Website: bh-photo
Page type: stored-credit-cards
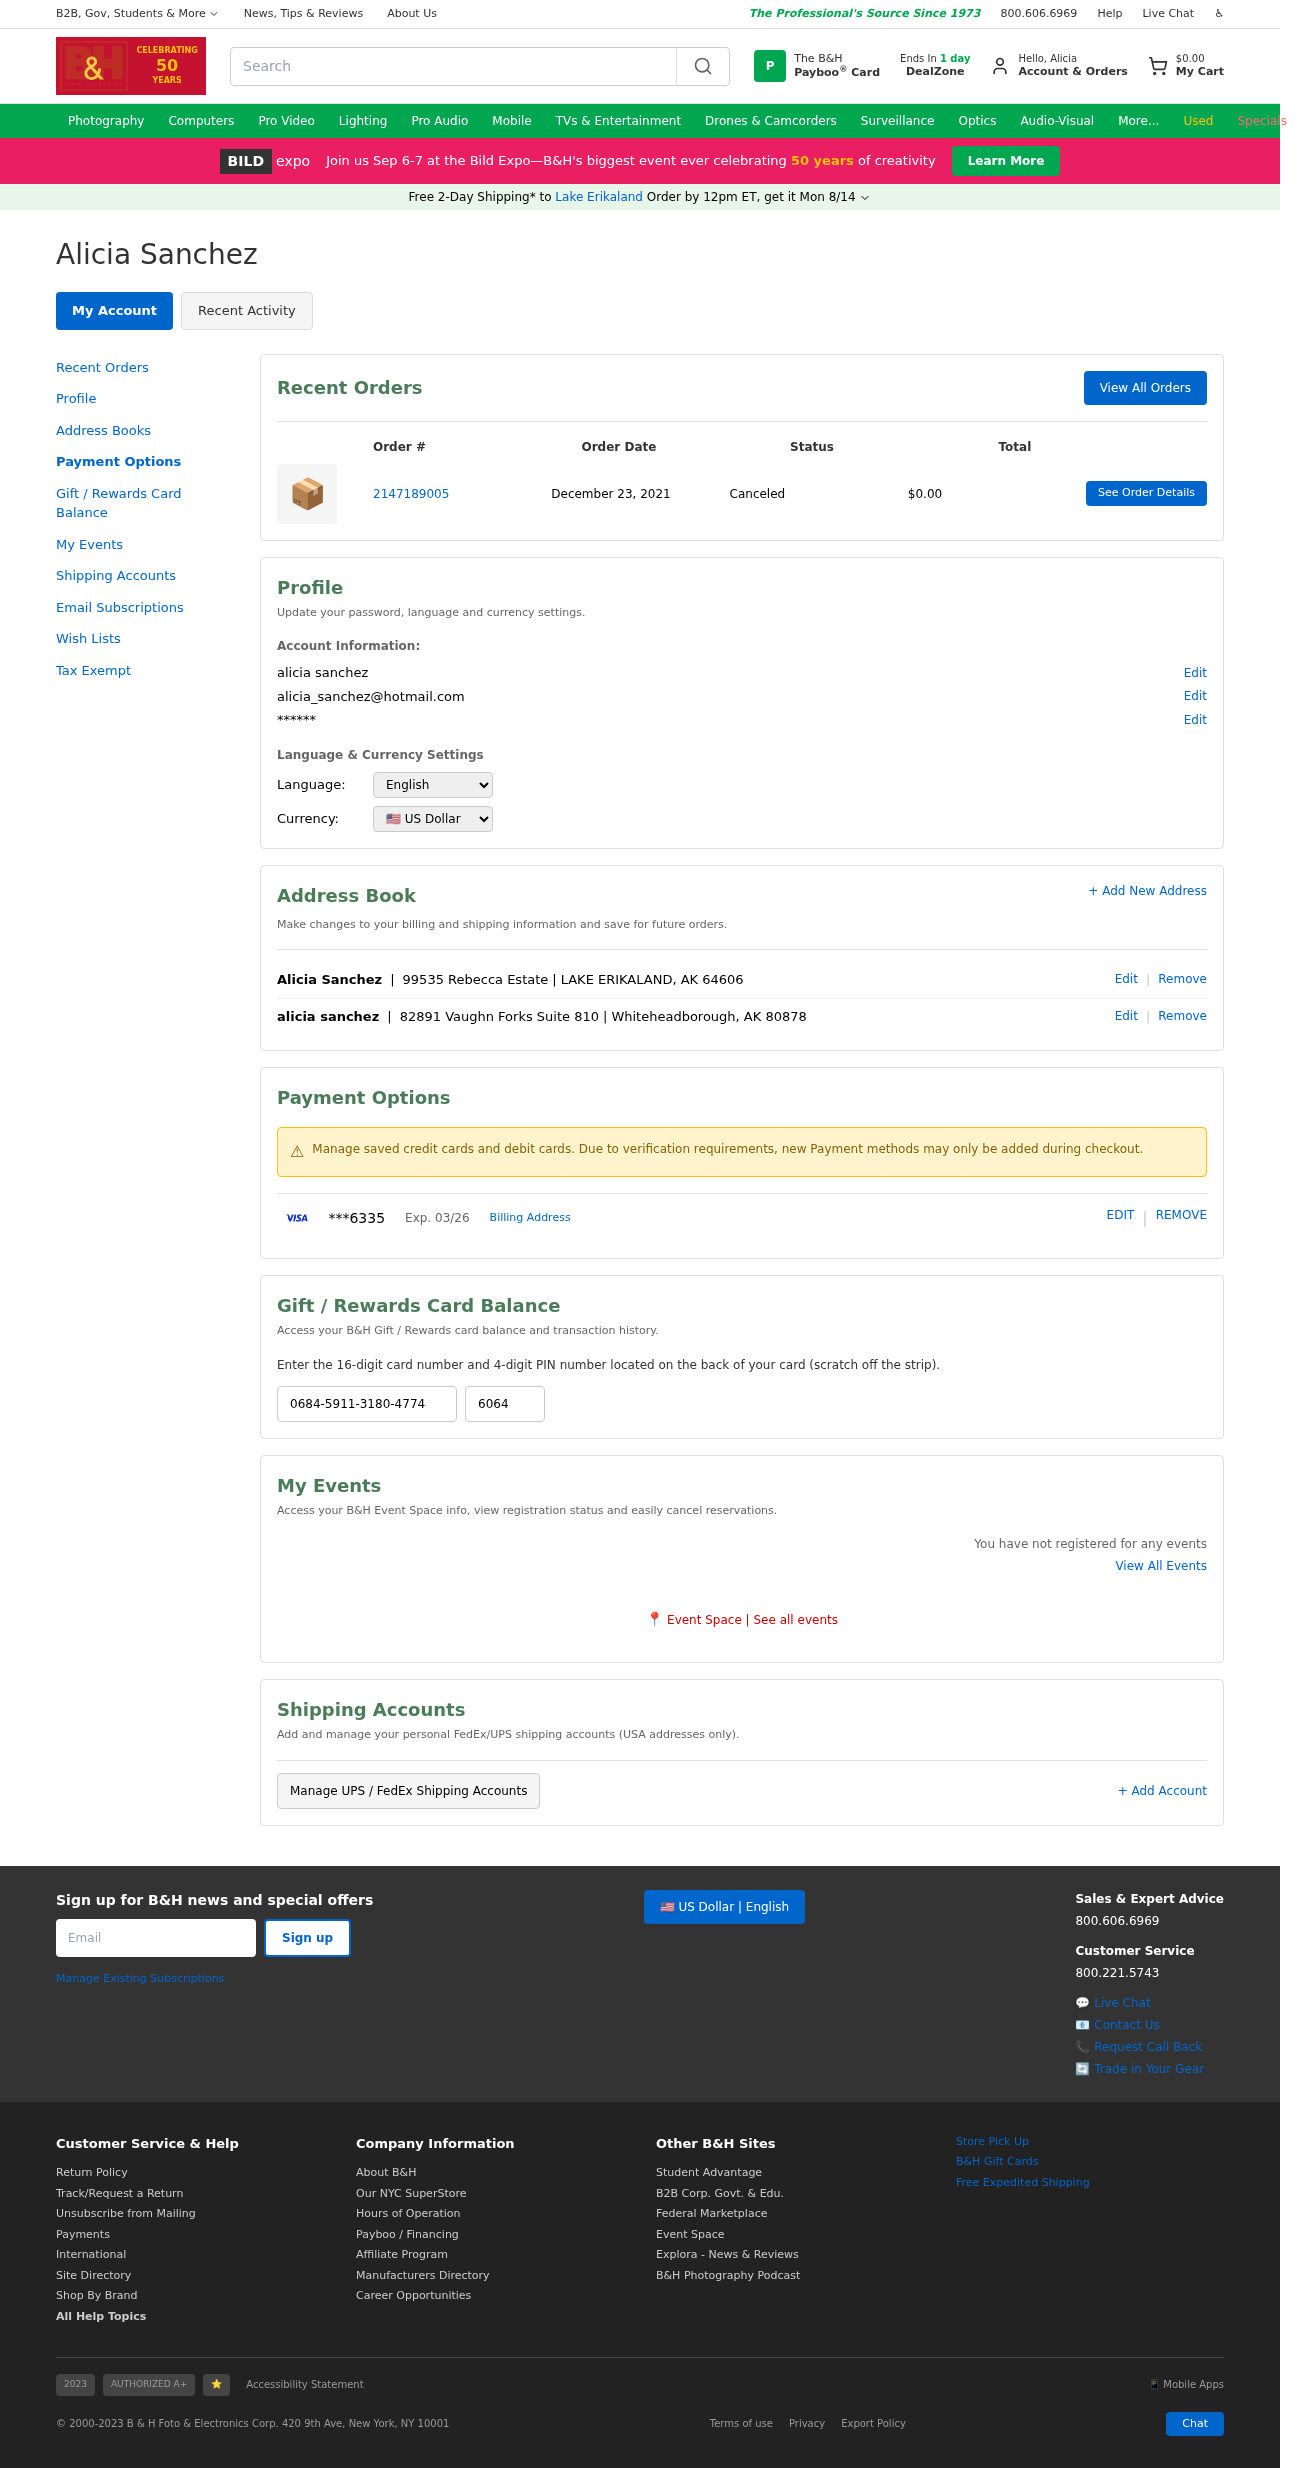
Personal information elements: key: PII_CARD_EXPIRY
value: Exp. 03/26
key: PII_CARD_LAST4
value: ***6335
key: PII_CITY
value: Lake Erikaland
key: PII_EMAIL
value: alicia_sanchez@hotmail.com
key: PII_FIRSTNAME
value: Alicia
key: PII_FULLNAME
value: alicia sanchez
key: PII_FULLNAME
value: Alicia Sanchez
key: PII_LOCATION1_CITY_STATE_ZIP
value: Whiteheadborough, AK 80878
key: PII_LOCATION1_STREET
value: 82891 Vaughn Forks Suite 810
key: PII_STREET
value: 99535 Rebecca Estate
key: PII_CITY_STATE_ZIP
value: LAKE ERIKALAND, AK 64606
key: PII_GIFT_CODE
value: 0684-5911-3180-4774
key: PII_GIFT_PIN
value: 6064
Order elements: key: ORDER_SUBTOTAL
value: $0.00
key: ORDER_ID
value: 2147189005
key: ORDER_DATE
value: December 23, 2021
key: ORDER_TOTAL
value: $0.00
Search elements: key: HEADER_SEARCH
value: Search